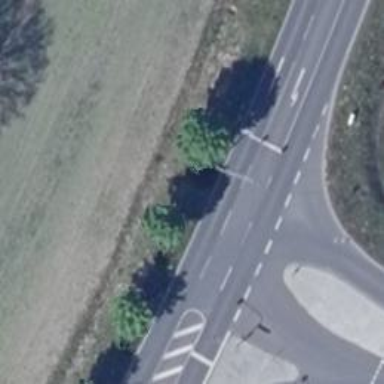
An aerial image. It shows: Secondary road.